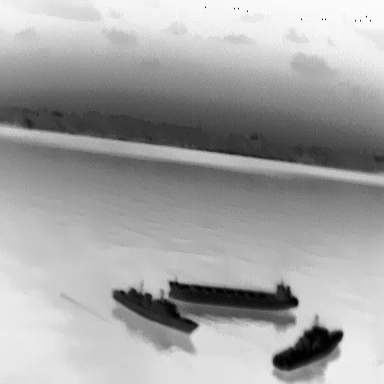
There are three objects shown in the infrared image, including two warships, and a liner.